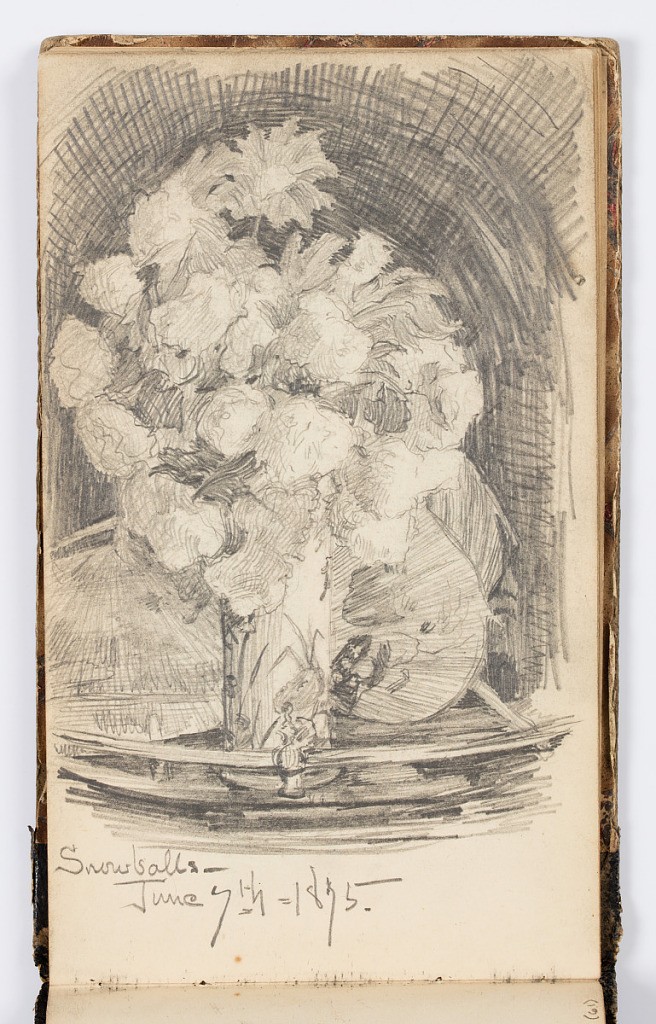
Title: Sketchbook Page: Snowballs
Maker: Kenyon Cox, American, 1856–1919
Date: June 7, 1875
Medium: Graphite on paper
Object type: Sketchbook folio
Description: Still life with a vase of snowball flowers in front of open fans on a table.